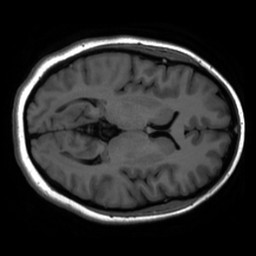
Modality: inplaneT1
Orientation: axial
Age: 19
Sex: female
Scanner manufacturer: ge
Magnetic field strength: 3 T
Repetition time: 2.499 s
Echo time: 0.02513 s